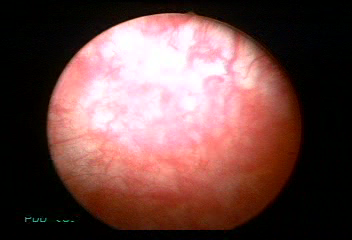
Modality: WLC
Class: Normal mucosa
Bladder cancer association: No